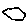
Label: hexagon